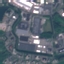
Land use / land cover class: Industrial